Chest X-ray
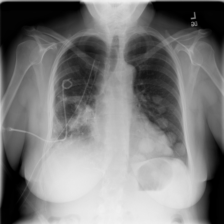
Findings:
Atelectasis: negative
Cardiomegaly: negative
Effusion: negative
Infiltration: negative
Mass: negative
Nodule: positive
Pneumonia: negative
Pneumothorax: positive
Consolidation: negative
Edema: negative
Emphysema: negative
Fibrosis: negative
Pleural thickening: negative
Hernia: negative